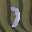
Label: 1